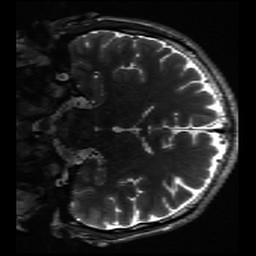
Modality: inplaneT2
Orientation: coronal